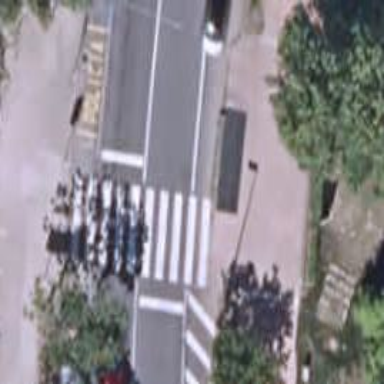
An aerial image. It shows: Marked crossing on the road.